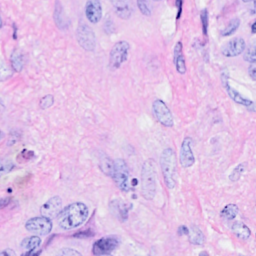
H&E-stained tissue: Breast